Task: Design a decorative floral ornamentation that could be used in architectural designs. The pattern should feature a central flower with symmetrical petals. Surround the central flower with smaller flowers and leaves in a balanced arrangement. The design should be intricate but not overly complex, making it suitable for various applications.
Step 207:
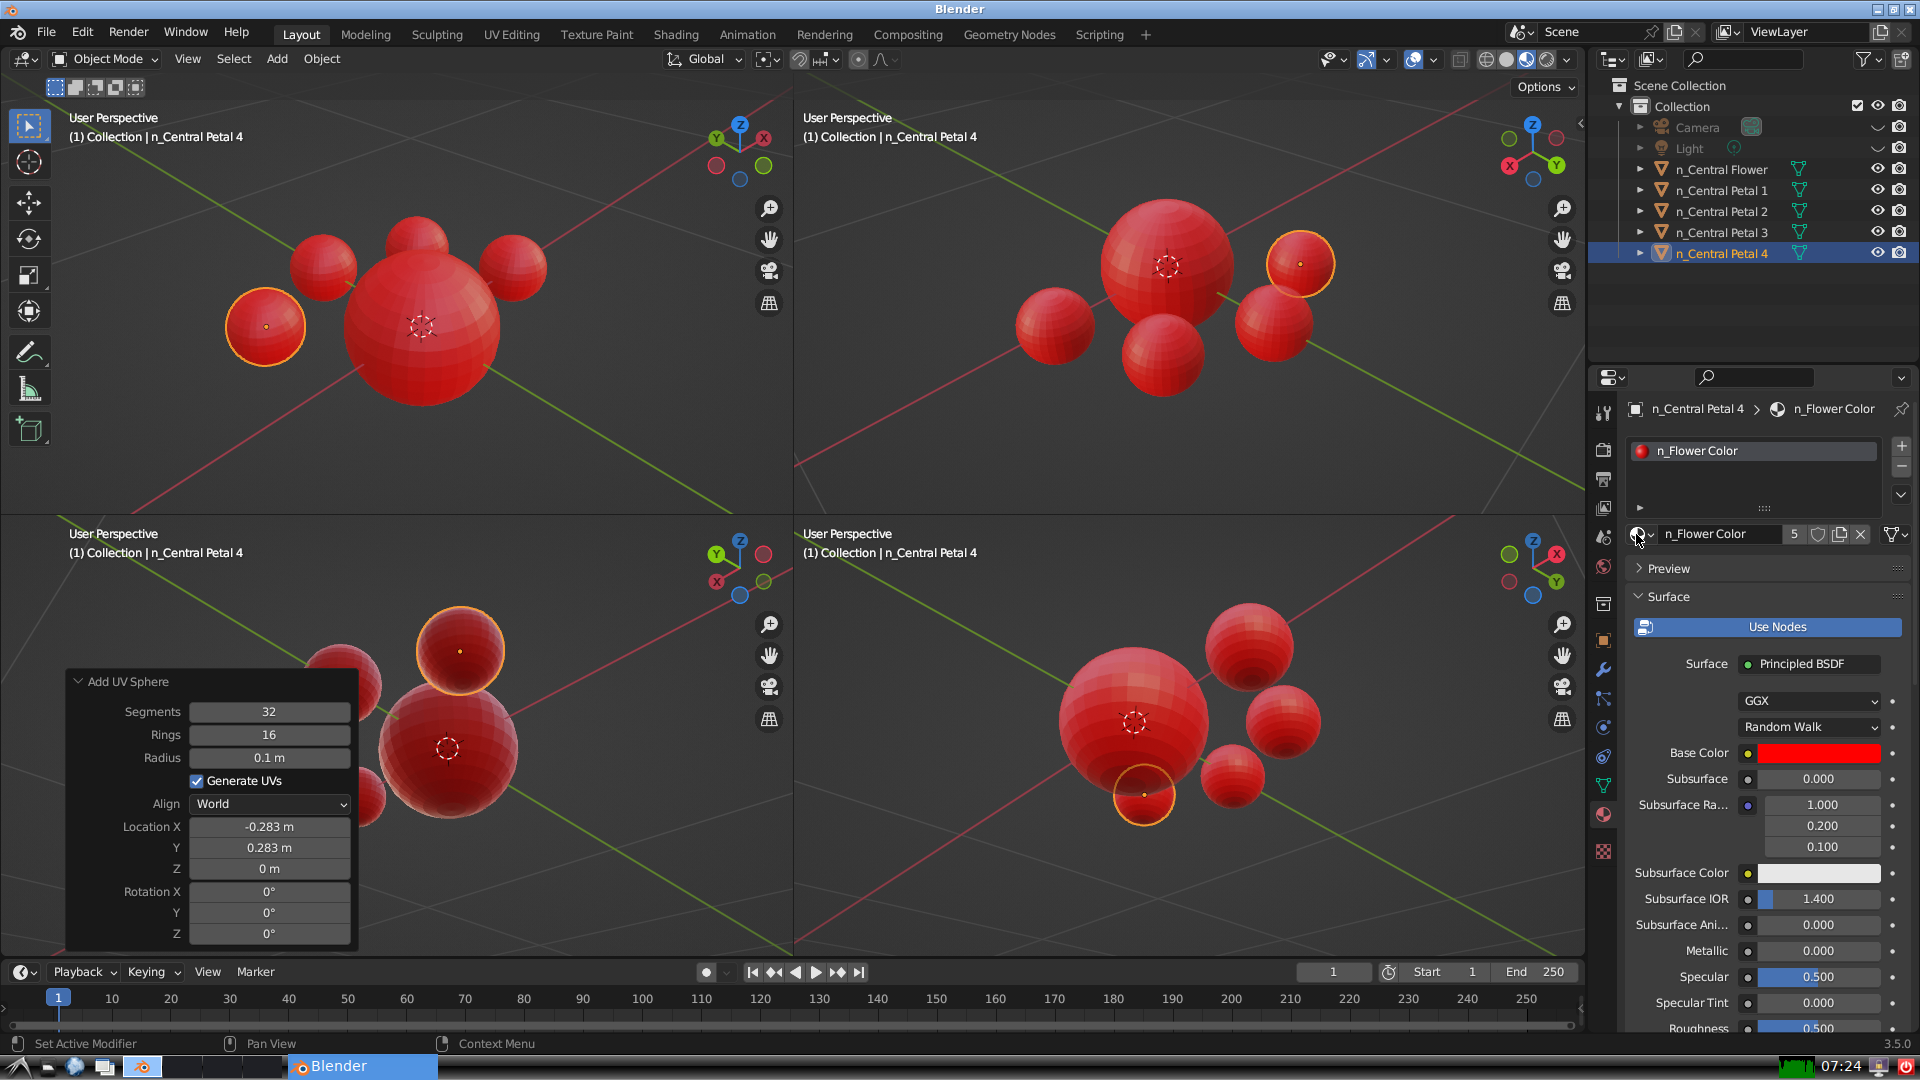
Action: {"mouse_move": [278, 58]}